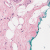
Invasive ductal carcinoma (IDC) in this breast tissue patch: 0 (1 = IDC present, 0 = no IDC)